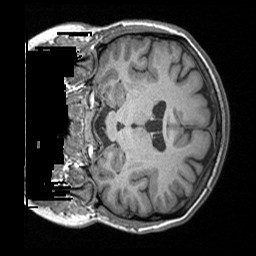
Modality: T1w
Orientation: coronal
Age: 29
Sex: female
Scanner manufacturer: siemens
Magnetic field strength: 3 T
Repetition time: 1.64 s
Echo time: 0.00234 s